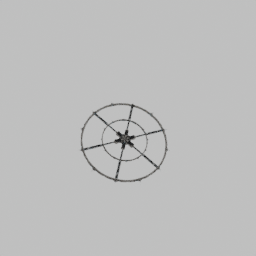
Label: mechanical